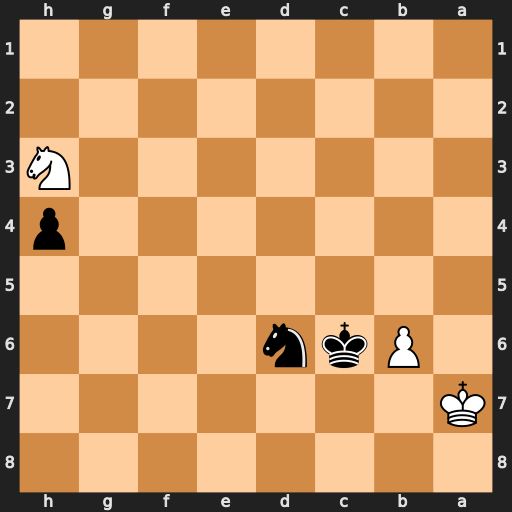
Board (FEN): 8/K7/1Pkn4/8/7p/7N/8/8
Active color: b
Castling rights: -
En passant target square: -
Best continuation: Nc8+ Ka6 Nxb6 Ka5 Kc5